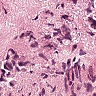
Metastatic tissue present: yes